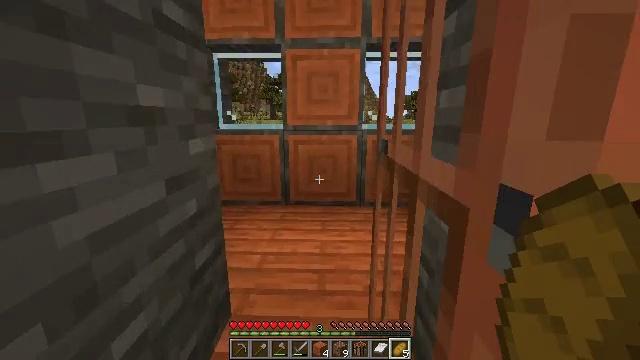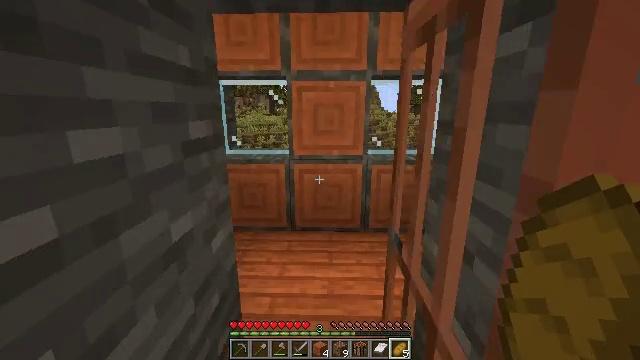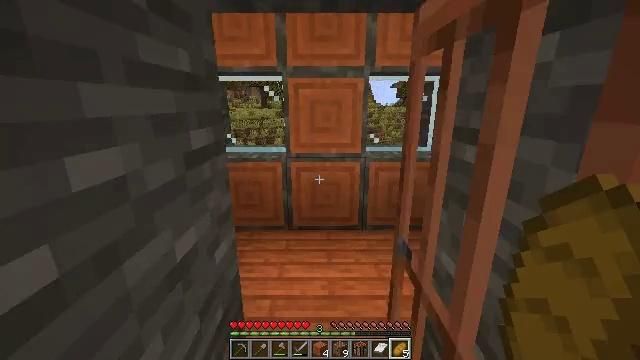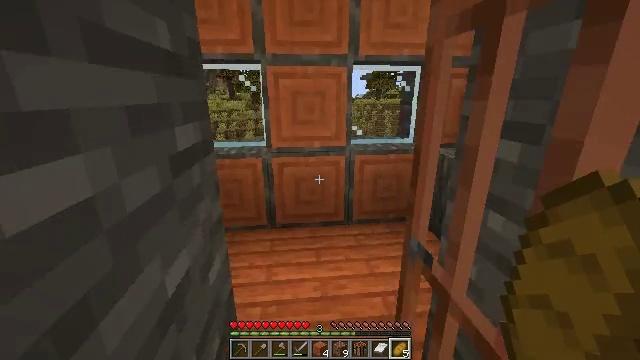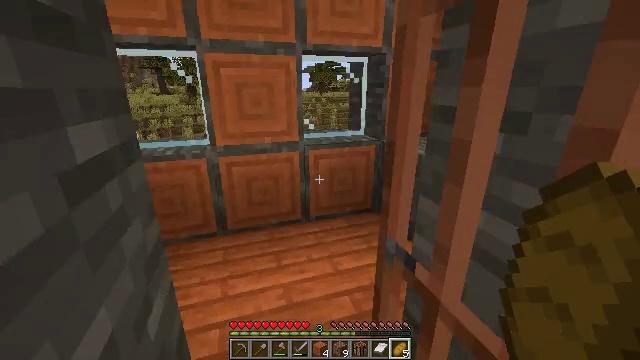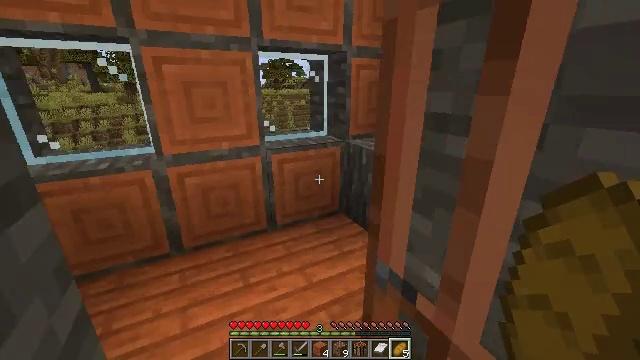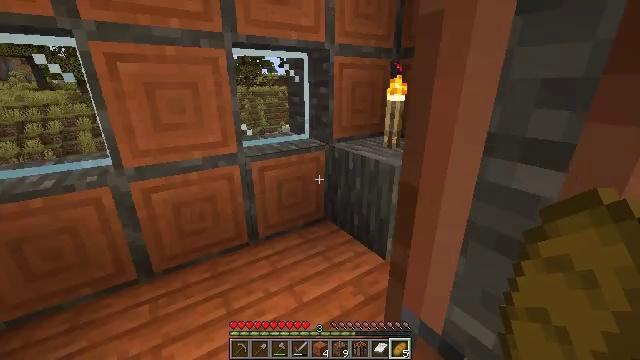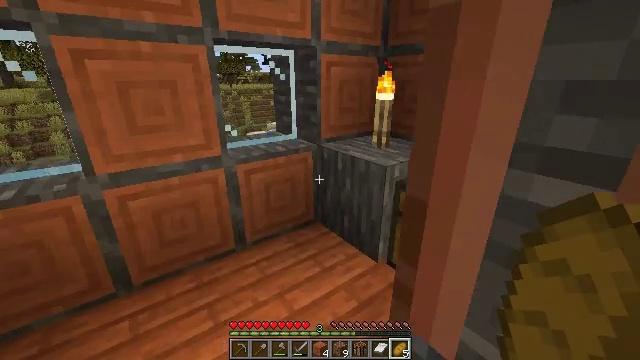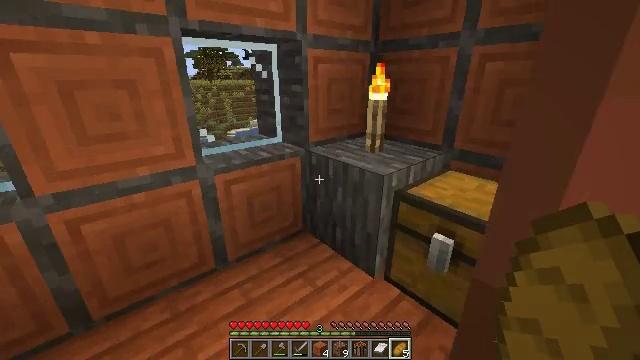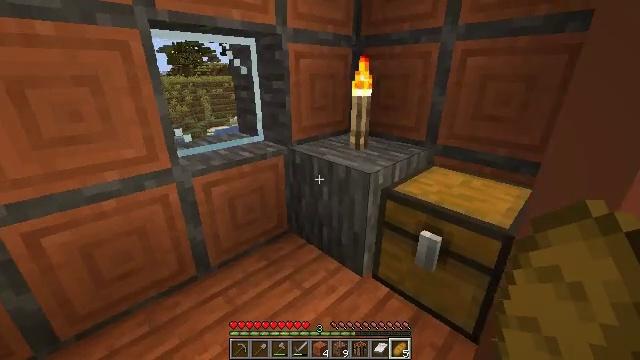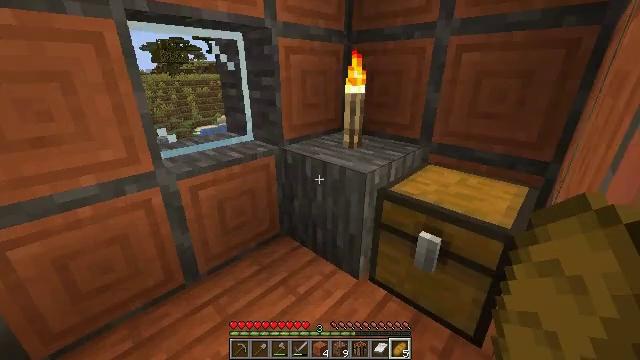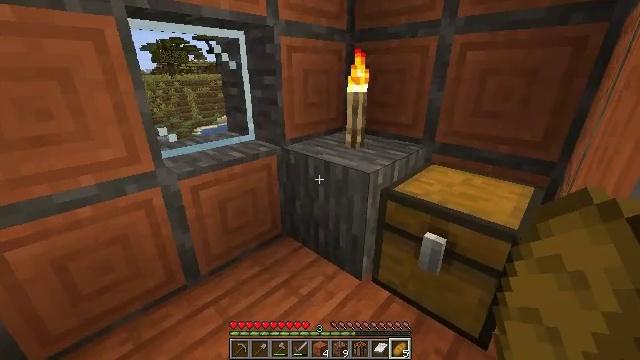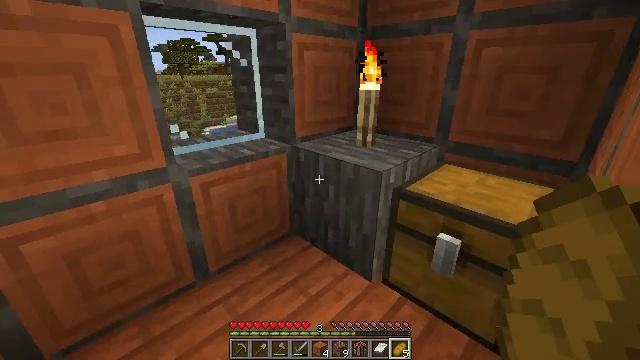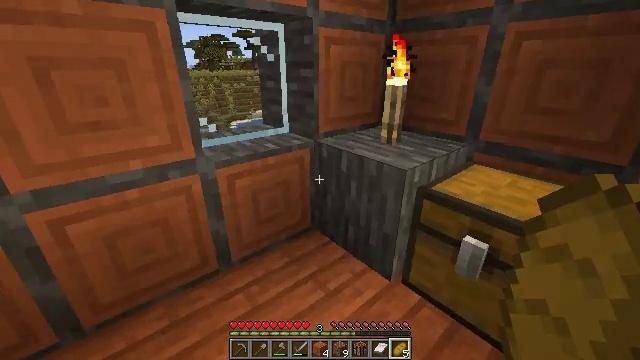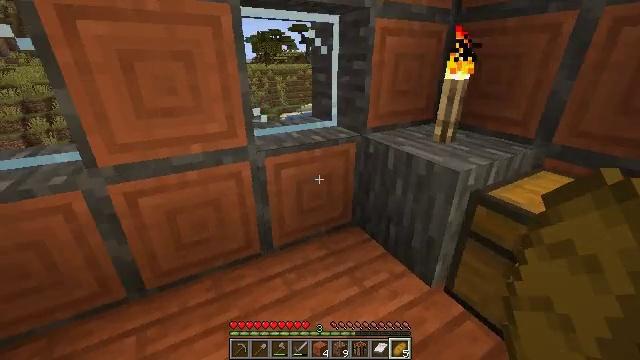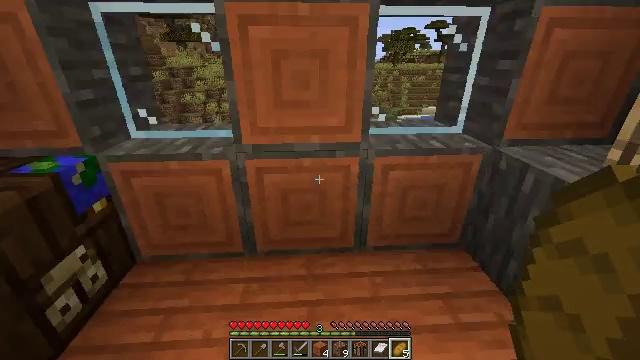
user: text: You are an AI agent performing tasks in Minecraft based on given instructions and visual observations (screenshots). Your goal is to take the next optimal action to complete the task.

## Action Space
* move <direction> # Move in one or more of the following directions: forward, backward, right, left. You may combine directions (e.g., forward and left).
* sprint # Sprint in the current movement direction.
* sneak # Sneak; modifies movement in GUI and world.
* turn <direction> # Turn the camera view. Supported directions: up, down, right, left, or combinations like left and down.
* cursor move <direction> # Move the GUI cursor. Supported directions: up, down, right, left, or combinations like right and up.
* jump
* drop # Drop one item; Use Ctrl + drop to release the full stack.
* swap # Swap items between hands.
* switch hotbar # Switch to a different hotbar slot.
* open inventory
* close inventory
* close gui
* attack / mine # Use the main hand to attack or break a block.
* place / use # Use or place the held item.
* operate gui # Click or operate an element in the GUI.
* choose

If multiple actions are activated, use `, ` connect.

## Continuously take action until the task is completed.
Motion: motion action
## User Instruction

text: Left click on the cartography table to mine it.
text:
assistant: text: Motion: move forward and move left, turn down
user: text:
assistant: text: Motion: move forward and move left, turn right and down
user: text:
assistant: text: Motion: move forward and move left, turn right and down
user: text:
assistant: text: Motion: move forward and move left, turn right and down
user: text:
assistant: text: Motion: move forward and move left, turn right
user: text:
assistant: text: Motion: move forward and move left, turn right
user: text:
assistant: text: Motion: move forward, turn right
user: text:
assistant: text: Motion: move forward, turn right
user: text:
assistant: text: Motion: turn right
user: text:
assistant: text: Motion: turn right
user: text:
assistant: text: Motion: no_op
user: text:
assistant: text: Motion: turn left
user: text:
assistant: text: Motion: turn left
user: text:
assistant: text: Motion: turn left and down
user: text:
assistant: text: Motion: turn left
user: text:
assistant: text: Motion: turn left
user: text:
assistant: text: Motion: turn left and down
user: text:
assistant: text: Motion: turn left and down
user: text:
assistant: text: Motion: turn right
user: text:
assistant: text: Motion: turn right
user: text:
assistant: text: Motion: move forward, turn right
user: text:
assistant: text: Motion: move forward, turn right
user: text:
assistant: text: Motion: move forward, turn right
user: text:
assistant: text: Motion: move forward, turn right and down
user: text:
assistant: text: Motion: turn right
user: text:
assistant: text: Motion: turn right
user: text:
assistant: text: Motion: no_op
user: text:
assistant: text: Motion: no_op
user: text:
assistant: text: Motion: no_op
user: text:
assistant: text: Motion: use / place